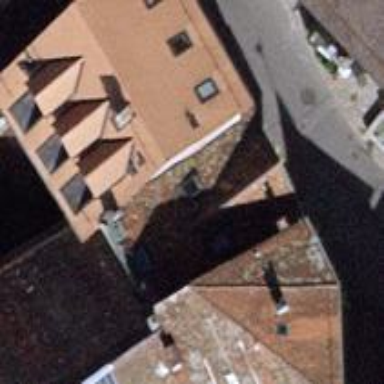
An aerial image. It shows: Building with ridge on the roof.